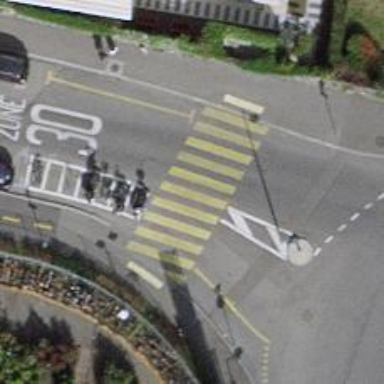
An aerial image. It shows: Uncontrolled zebra crossing with notable zebra markings.